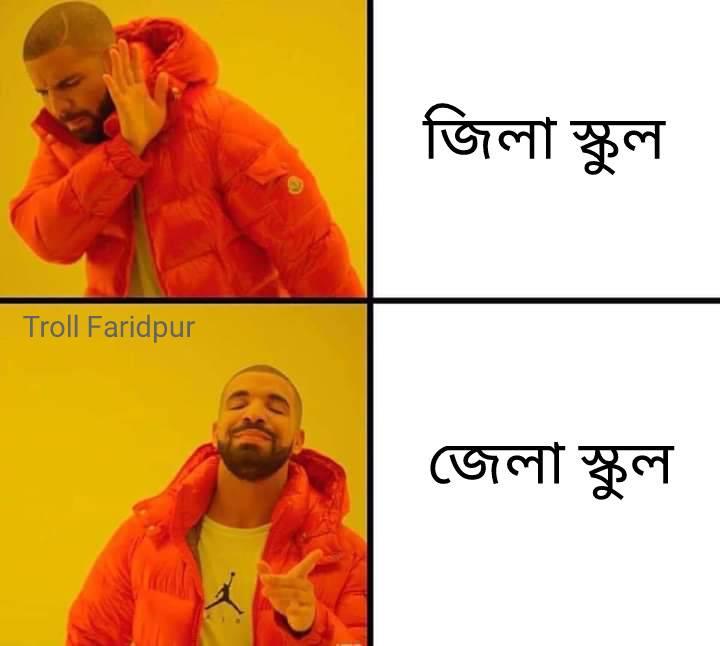
Caption: জিলা স্কুল    জেলা স্কুল
Label: non-hate